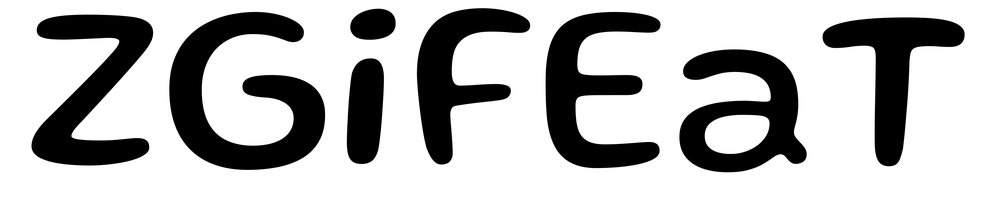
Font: Gluten_Regular